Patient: sex M, age 85
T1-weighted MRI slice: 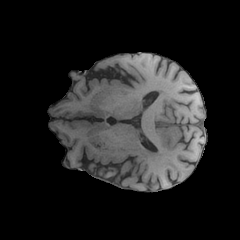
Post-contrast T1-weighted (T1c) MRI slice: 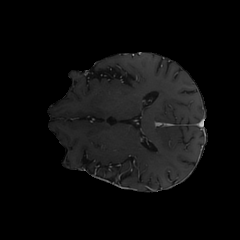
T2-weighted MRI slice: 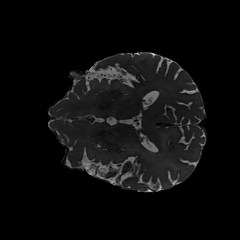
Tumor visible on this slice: yes
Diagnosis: Glioblastoma, IDH-wildtype
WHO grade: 4